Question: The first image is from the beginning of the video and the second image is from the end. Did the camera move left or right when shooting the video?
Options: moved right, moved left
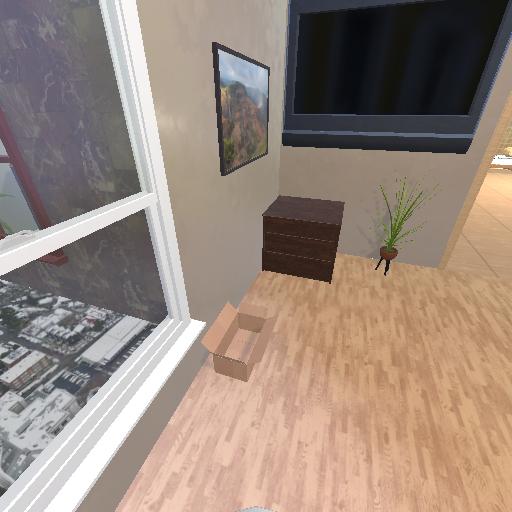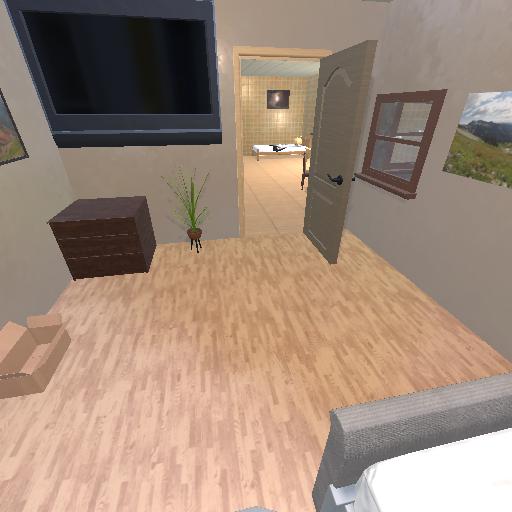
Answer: moved right